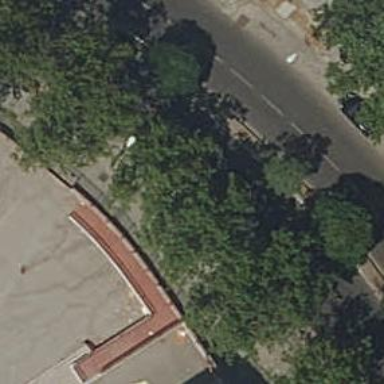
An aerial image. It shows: Bus stop with platform for public transport.